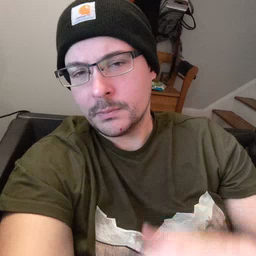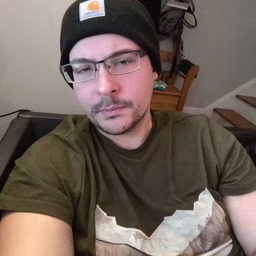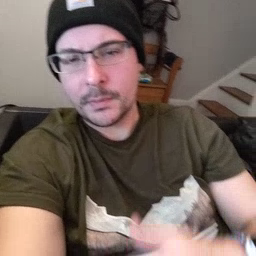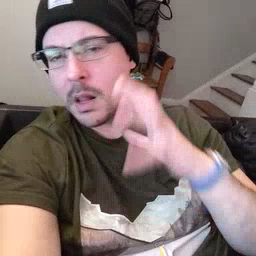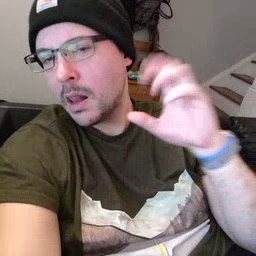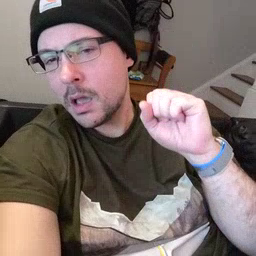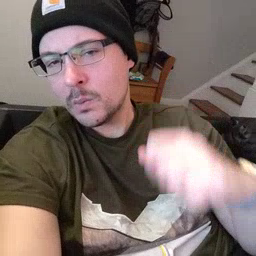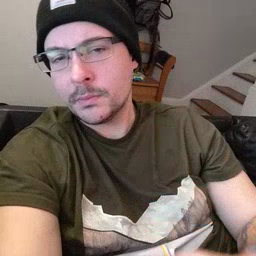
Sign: loud